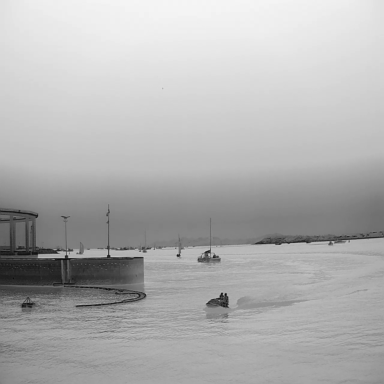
There are ten bulk_carriers in the infrared image.